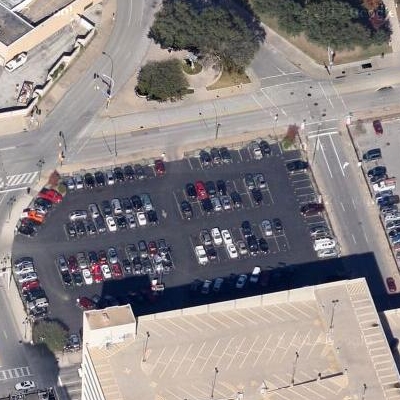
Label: gParking